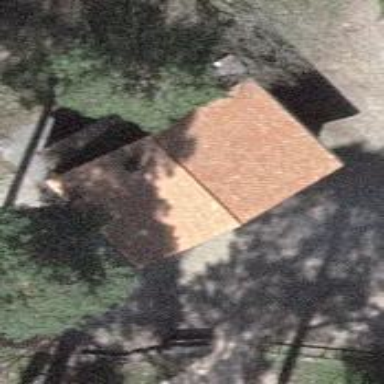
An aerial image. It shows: Wilderness hut building.